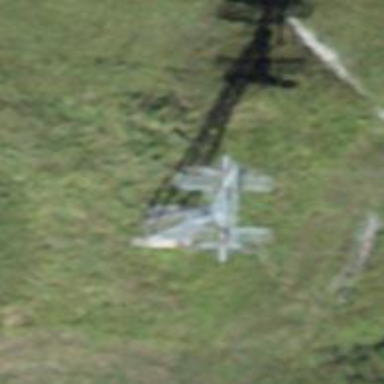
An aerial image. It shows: Pylon for aerialway.